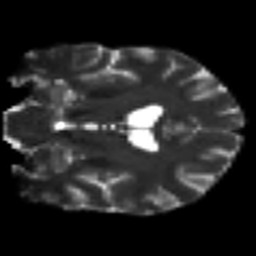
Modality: T2w
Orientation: coronal
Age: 31
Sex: female
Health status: ill
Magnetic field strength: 3 T
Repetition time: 9 s
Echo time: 0.093 s